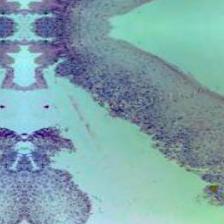
Diagnosis: Normal